Question: I have a View which has a SQL Script as:
'''
Select
a.iAssetId,
ac.eEventCode,
vm.dtUTCDateTime,
g.iGeofenceId,
g.sGeofenceName,
c.sCategoryName,
c.iCategoryId,
s.sSiteName,
s.iSiteId,
CASE WHEN ac.eEventCode = 6 THEN vm.dtUTCDateTime ELSE NULL END as EnterTime,
CASE WHEN ac.eEventCode = 7 THEN vm.dtUTCDateTime ELSE NULL END as ExitTime,
CASE WHEN
a.iAssetId = Lead(a.iAssetId) OVER (ORDER BY a.iAssetId)
AND g.iGeofenceId = Lead(g.iGeofenceId) OVER (ORDER BY a.iAssetId)
AND ac.eEventCode != Lead(ac.eEventCode) OVER (ORDER BY a.iAssetId)
THEN DATEDIFF(minute, vm.dtUTCDateTime, Lead(vm.dtUTCDateTime) OVER (ORDER BY a.iAssetId)) ELSE NULL END as Test
From AssetCommunicationSummary ac
Inner join VehicleMonitoringLog vm on vm.iVehicleMonitoringId = ac.iVehicleMonitoringId
Inner Join Geofences g on g.iGeofenceId = vm.iGeofenceId
Inner Join Assets a on a.iAssetId = ac.iAssetId
Inner Join Categories c on c.iCategoryId = a.iCategoryId
Inner Join Sites s on s.iSiteId = c.iSiteId
Where ac.eEventCode = 6 OR ac.eEventCode = 7
Group by
a.iAssetId,
ac.eEventCode,
vm.dtUTCDateTime,
g.iGeofenceId,
g.sGeofenceName,
c.sCategoryName,
c.iCategoryId,
s.sSiteName,
s.iSiteId
'''
I have used Lead to calculate the Time differenc in minutes for leading rows based on conditions.
I need to now merge the leading Row and the Current Row based on Condition.
Is there a possible way to do this?
The goal is to get the EnterTime and ExitTime in the Same Row with Time Difference in the Column Next to it.
My result is like this:

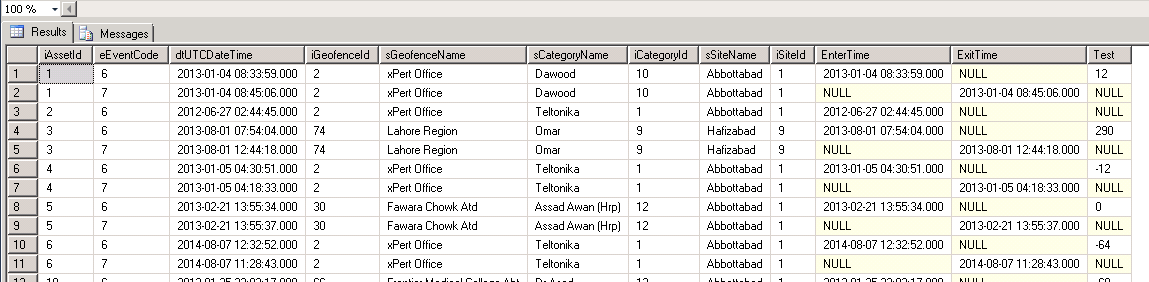
Answer: If your eventcode is always going to be 6 and 7, then you can just join to that table twice using that clause in the join itself. I think I've got the rest of your schema joined up properly below, but if not, you can adjust it around to fit.
'''
Select
a.iAssetId,
vmEnter.dtUTCDateTime,
g.iGeofenceId,
g.sGeofenceName,
c.sCategoryName,
c.iCategoryId,
s.sSiteName,
s.iSiteId,
vmEnter.dtUTCDateTime as EnterTime,
vmExit.dtUTCDateTime as ExitTime,
DATEDIFF(minute, vmEnter.dtUTCDateTime, vmExit.dtUTCDateTime) as ExitTime,
From Sites s
Inner Join Categories c on s.iSiteId = c.iSiteId
Inner Join Assets a on c.iCategoryId = a.iCategoryId
Inner Join AssetCommunicationSummary acEnter on a.iAssetId = acEnter.iAssetId and acEnter.eEventCode = 6
Inner Join VehicleMonitoringLog vmEnter on vmEnter.iVehicleMonitoringId = acEnter.iVehicleMonitoringId
Inner Join AssetCommunicationSummary acExit on a.iAssetId = acExit.iAssetId and acExit.eEventCode = 7
Inner Join VehicleMonitoringLog vmExit on vmExit.iVehicleMonitoringId = acExit.iVehicleMonitoringId
Inner Join Geofences g on g.iGeofenceId = vmEnter.iGeofenceId
'''